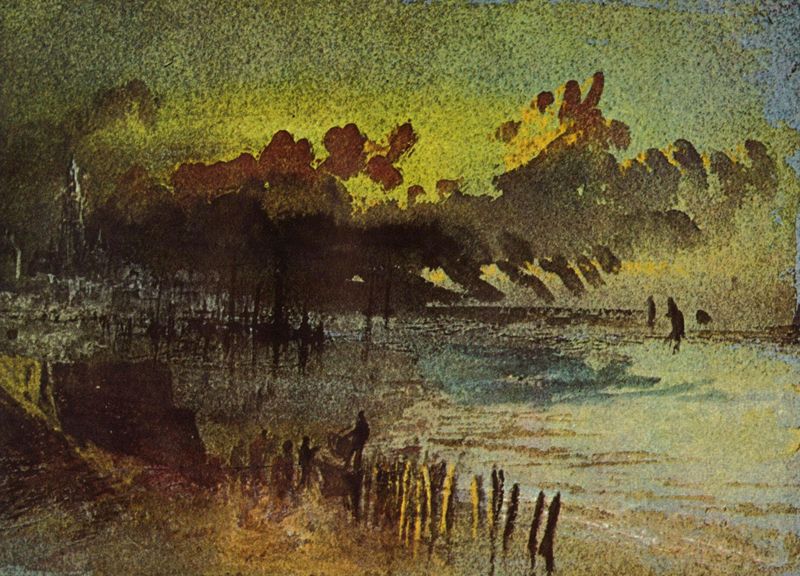
Titel: Honfleur
Künstler: William Turner
Standort: London
Institution: British Museum
Schlagwörter: blau, dunkel, felsen, gemälde, gewitter, himmel, mann, meer, schatten, wasser, weiß, wolken, aquarell, bäume, fluss, gelb, grün, landschaft, menschen, sand, see, stadt, ufer, abend, braun, grau, holz, licht, männer, nacht, schwarz, türkis, ölbild, gebäude, haus, rot, wolke, beige, malerei, mensch, stein, steine, holland, dämmerung, halme, horizont, morgen, natur, pfähle, schilf, spiegelung, wind, gewässer, kirche, rauch, sonne, figur, gold, kind, pflanzen, wald, boot, boote, kinder, schornstein, turm, weiher, gischt, küste, schiffe, segel, segelschiffe, strand, welle, wellen, venedig, fischer, mast, pointilismus, abstrakt, fels, mauer, schornsteine, abendsonne, sonnenuntergang, schlot, arbeiter, figuren, hafen, industrie, auquarell, masten, brandung, sturm, turner, unwetter, korb, stimmung, punkte, tusche, wasserfarben, gepunktet, gestade, pfahl, tupfen, aquatinta, fleck, landschaftsbild, verwischt, industrialisierung, waagerecht, abenddämmerung, unheimlich, seelandschaft, farbenspiel, lagune, dreckig, pointillismus, pixel, rhein, gouache, aquarel, köln, wassser, angedeutet, kirvhe, auquatinta, duinkel, laguen, sonnenaufgamg, strandufer, wasserfrabe, wischt, fer, arz, lb